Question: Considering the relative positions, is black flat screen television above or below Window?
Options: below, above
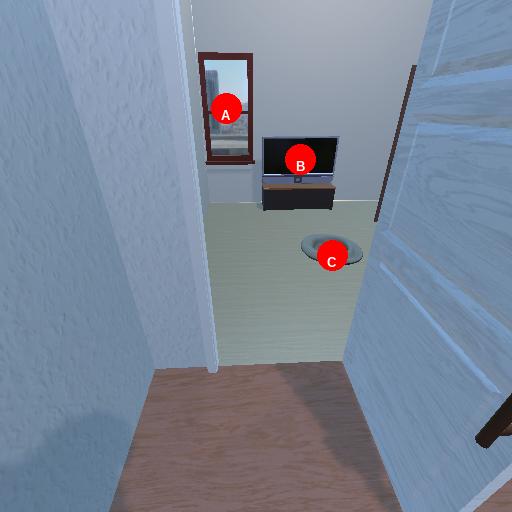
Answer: below